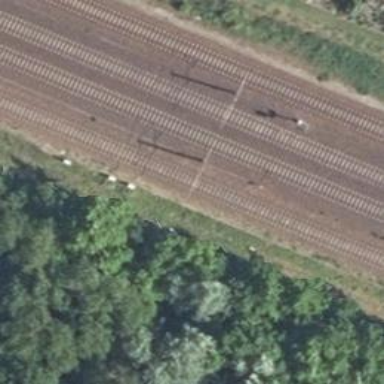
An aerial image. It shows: Milestone along the railway track with catenary mast.